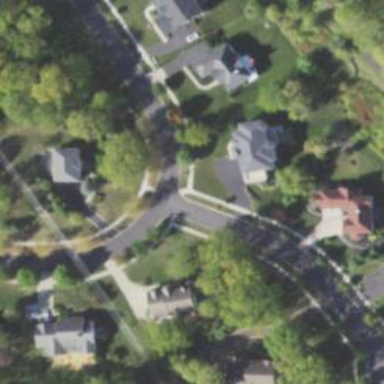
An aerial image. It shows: Unmarked crossing on footway.